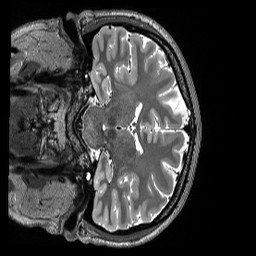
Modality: T2w
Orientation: coronal